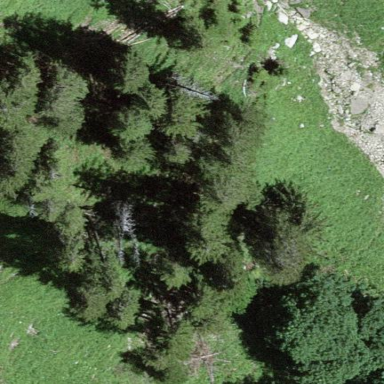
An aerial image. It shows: Forest area.